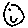
Label: smiley face